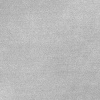
Atmospheric dust classification: dusty